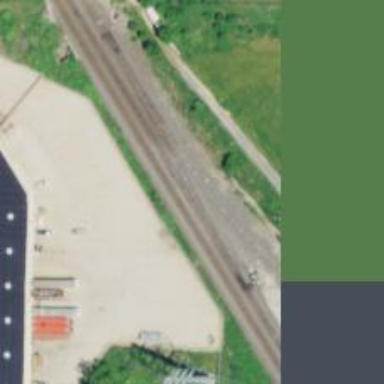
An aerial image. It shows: Railway siding with rails.